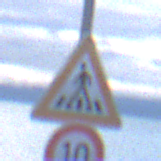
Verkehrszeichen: FussgaengerueberwegRechts
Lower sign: Geschwindigkeit10
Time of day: SunriseSunset
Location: Outdoor (Suburban)
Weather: PartlyCloudy
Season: NotSpecified
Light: Natural